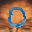
Label: 0